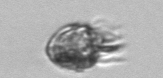
Label: Ciliophora